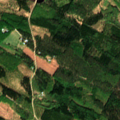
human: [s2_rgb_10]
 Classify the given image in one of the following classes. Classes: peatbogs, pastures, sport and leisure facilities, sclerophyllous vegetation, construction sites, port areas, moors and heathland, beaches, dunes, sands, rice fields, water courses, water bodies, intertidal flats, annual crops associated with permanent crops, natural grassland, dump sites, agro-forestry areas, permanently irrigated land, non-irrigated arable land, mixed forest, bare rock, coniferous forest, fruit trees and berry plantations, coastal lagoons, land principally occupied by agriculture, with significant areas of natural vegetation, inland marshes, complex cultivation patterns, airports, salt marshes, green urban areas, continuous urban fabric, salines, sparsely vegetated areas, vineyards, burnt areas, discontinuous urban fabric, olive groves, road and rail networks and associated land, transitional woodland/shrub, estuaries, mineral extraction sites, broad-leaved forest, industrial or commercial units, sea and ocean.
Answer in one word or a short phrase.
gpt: land principally occupied by agriculture, with significant areas of natural vegetation, coniferous forest, mixed forest, transitional woodland/shrub